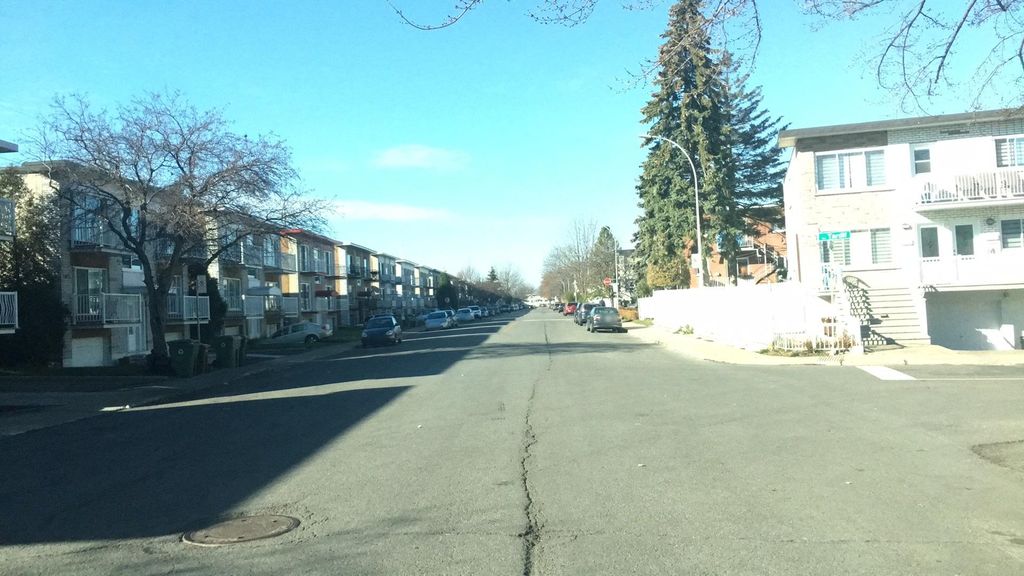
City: montreal